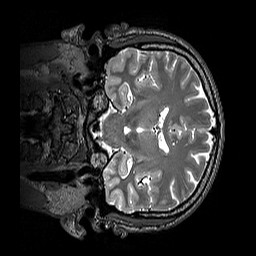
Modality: T2w
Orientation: coronal
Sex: male
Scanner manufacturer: siemens
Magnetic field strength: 3 T
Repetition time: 3.2 s
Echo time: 0.409 s